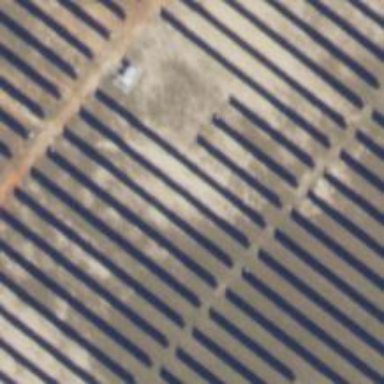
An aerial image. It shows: Solar power generator using photovoltaic panels.